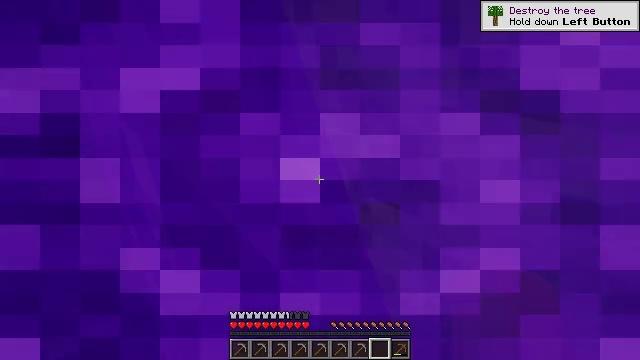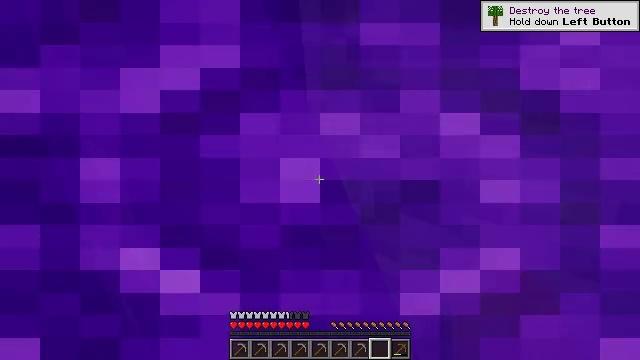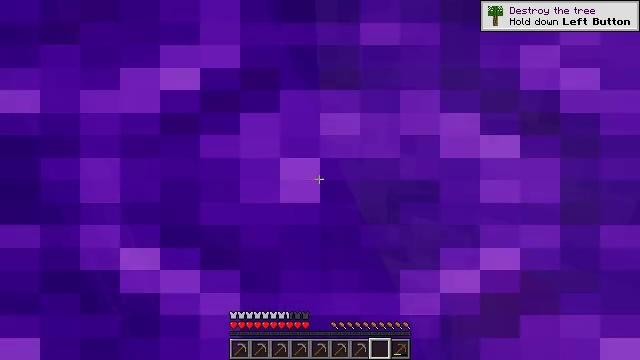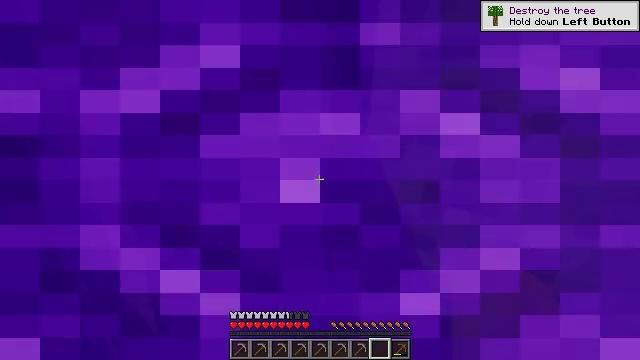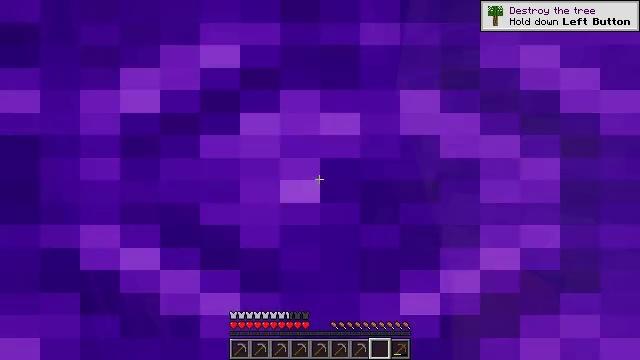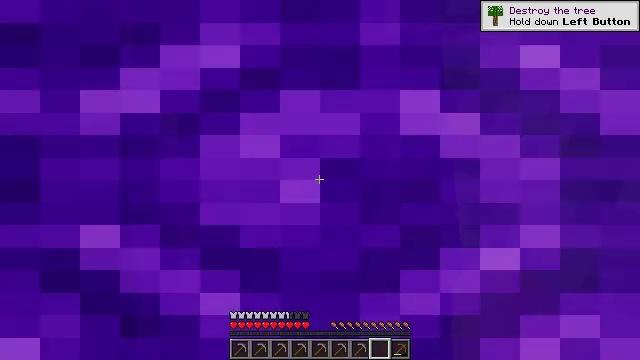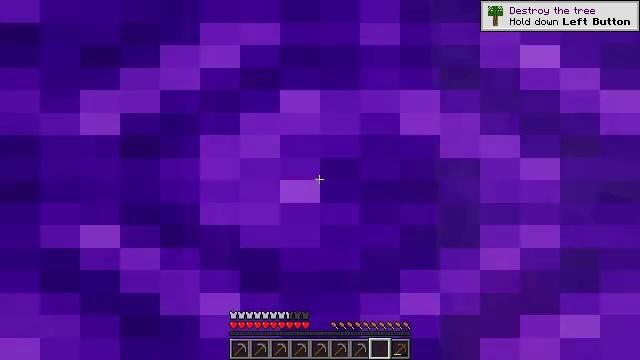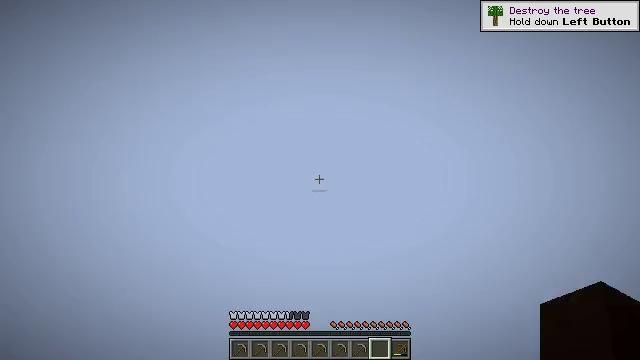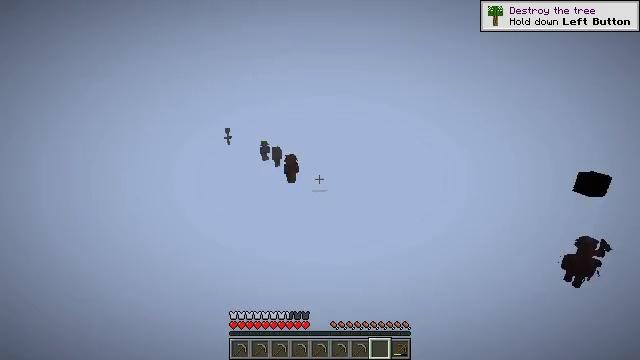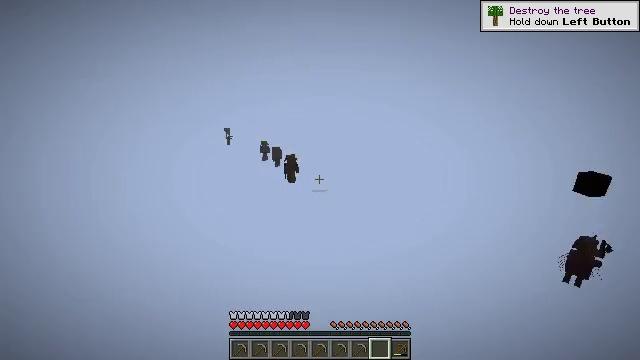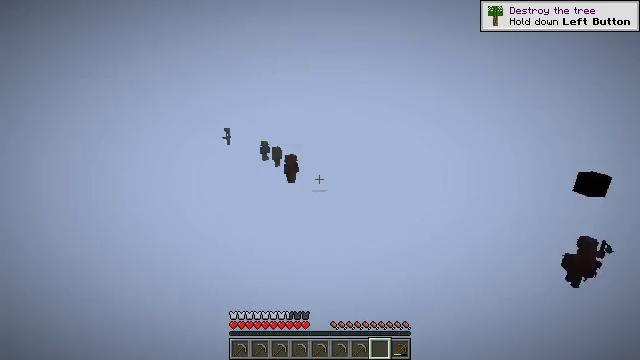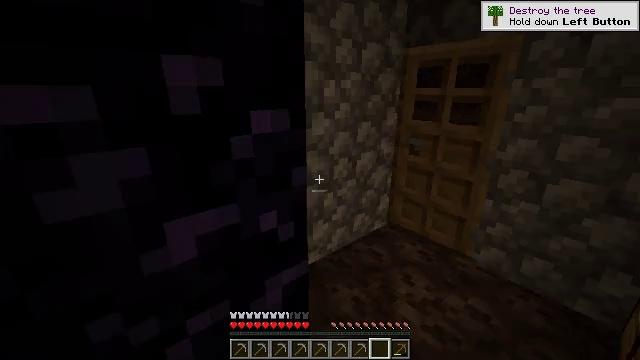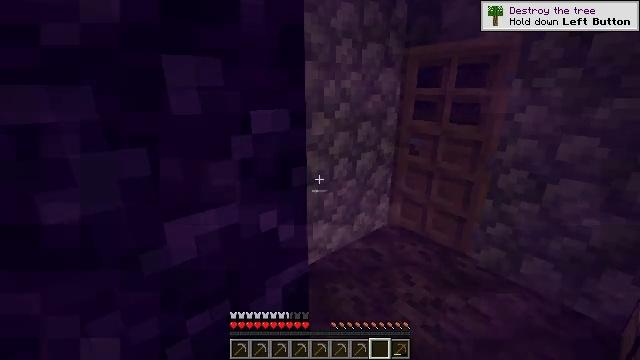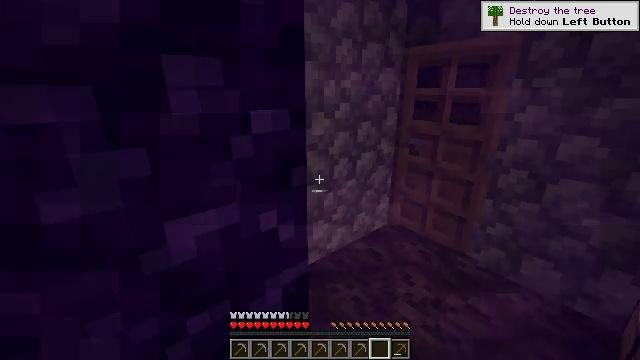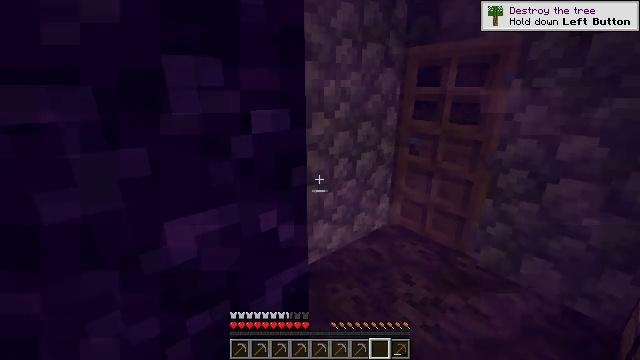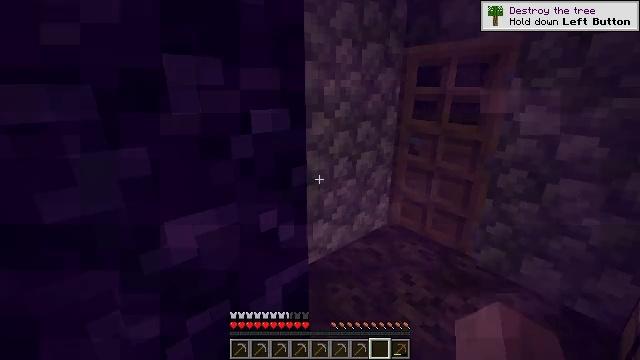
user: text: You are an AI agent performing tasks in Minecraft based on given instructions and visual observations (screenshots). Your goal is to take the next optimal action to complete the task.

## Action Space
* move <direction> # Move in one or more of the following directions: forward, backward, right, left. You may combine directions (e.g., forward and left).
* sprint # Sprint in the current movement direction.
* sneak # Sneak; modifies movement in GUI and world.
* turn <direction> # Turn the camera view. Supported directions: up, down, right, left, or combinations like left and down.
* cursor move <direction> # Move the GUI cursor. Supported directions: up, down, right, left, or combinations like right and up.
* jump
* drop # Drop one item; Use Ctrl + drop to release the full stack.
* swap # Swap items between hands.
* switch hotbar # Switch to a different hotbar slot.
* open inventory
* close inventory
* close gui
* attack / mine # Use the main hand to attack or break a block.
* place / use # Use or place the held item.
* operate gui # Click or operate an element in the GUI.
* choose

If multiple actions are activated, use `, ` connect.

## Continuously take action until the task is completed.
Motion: motion action
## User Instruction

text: Attack the soul fire to put it out.
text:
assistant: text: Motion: no_op
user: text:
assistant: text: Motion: no_op
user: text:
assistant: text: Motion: no_op
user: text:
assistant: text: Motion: no_op
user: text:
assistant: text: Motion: no_op
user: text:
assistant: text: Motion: no_op
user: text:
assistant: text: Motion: no_op
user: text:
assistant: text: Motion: no_op
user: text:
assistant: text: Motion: no_op
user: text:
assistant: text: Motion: no_op
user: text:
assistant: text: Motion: no_op
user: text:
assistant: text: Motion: no_op
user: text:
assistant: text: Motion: no_op
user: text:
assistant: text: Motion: no_op
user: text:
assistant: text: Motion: no_op
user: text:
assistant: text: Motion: no_op
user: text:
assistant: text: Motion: no_op
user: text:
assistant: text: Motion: no_op
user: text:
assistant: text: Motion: no_op
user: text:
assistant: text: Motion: no_op
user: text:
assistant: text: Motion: no_op
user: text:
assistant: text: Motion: move right
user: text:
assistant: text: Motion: move right
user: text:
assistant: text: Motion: move forward and move right
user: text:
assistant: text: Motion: move forward and move right
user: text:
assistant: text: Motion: move forward and move right
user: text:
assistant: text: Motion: move forward and move right
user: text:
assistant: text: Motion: move forward and move right
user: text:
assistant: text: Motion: move forward and move right
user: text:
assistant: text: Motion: no_op